Question: Can someone point out what I'm doing wrong? I'm trying to create a ranking procedure based on the following tables:

Here is the code:
'''
create or replace procedure rank
(para_userid IN number, USERID IN number)
is
rank number;
v_userid number;
begin
v_userid := &USERID;
select v_userid, sum(decode(a.rank, 'SU', 25, 'EX', 9, 'VG', 5, 'G', 3, 'F',1) * b.tokens) / sum(b.tokens)
into rank
from a.GameID = b.GameID
where para_userid = v_userid;
return rank;
end;
declare
x number;
begin
x:=rank(&USERID);
DBMS_OUTPUT.PUT_LINE('User Ranking is: '||x);
end;
/
'''
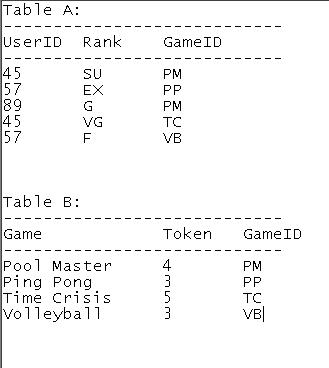
Answer: Try this:
'''
CREATE OR REPLACE FUNCTION f_rank (USERID IN number) RETURN NUMBER DETERMINISTIC IS
nRank number;
BEGIN
SELECT SUM(DECODE(a.rank, 'SU', 25, 'EX', 9, 'VG', 5, 'G', 3, 'F',1) * b.tokens) / SUM(b.tokens)
INTO nRank
FROM a JOIN b ON a.GameID = b.GameID
WHERE
para_userid = USERID;
RETURN nRank;
END f_rank;
DECLARE
x number;
BEGIN
x := f_rank(&USERID);
DBMS_OUTPUT.PUT_LINE('User Ranking is: '||x);
END;
/
'''